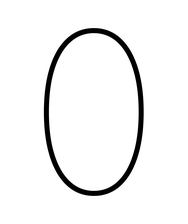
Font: Inter_Thin